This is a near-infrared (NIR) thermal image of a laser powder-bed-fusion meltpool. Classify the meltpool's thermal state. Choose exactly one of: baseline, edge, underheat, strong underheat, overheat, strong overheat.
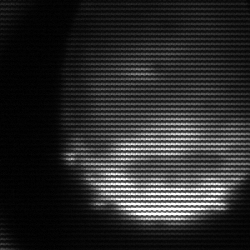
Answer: edge